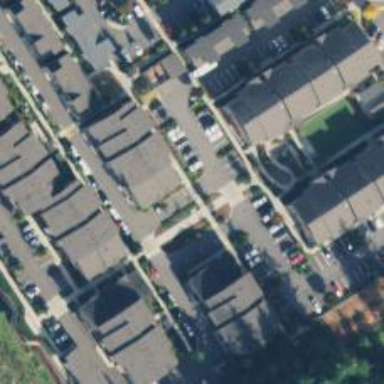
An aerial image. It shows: Living street.